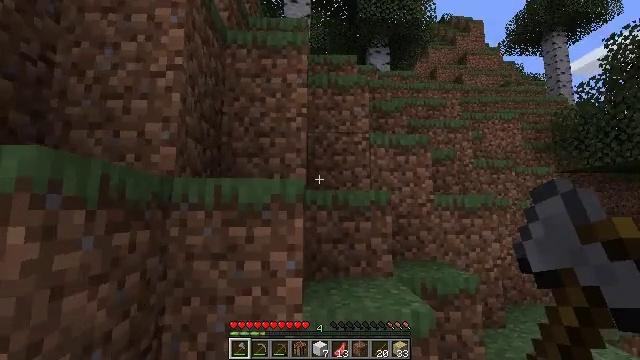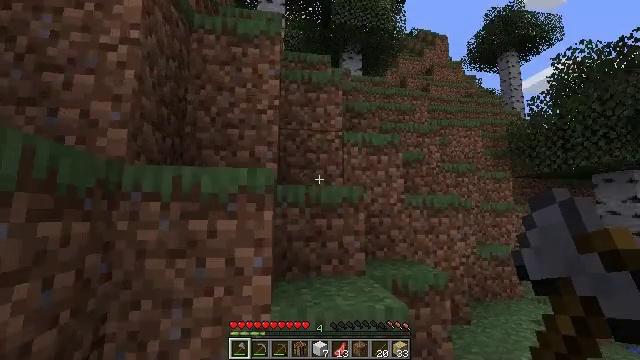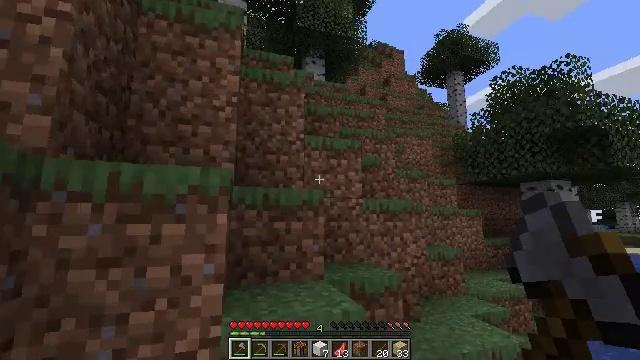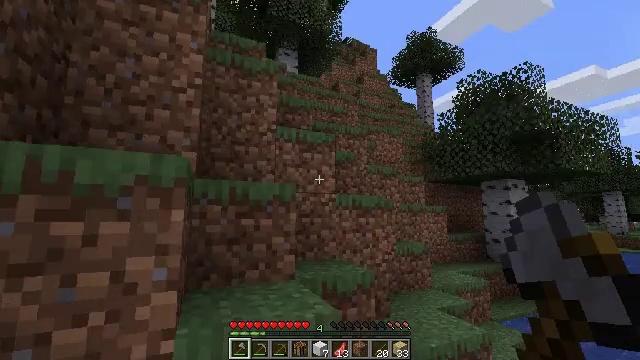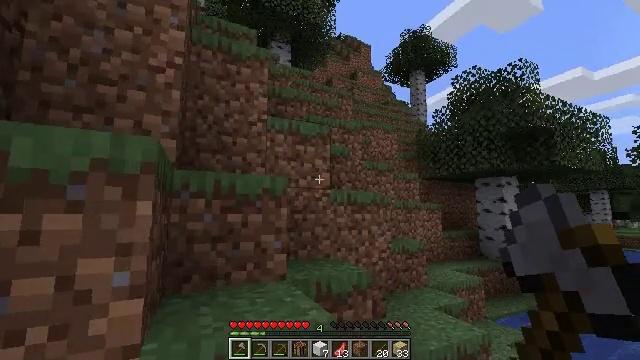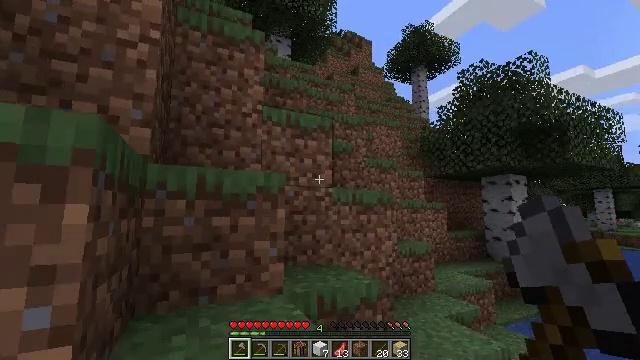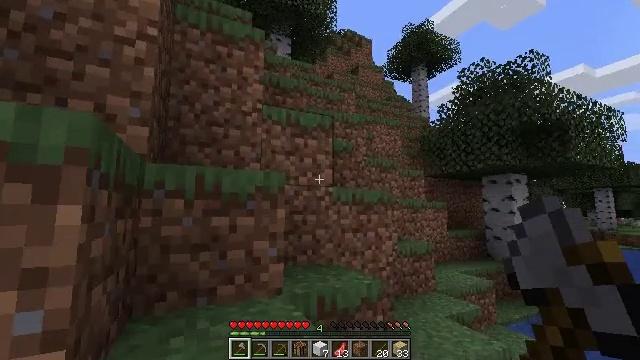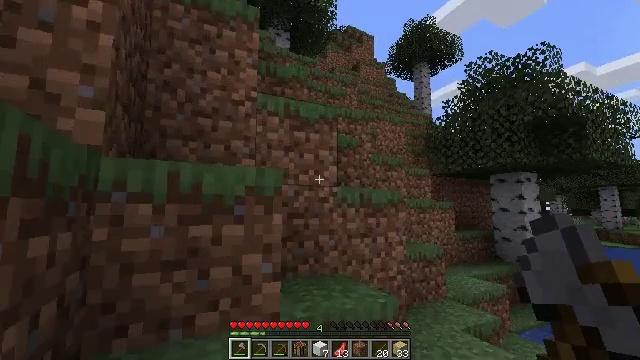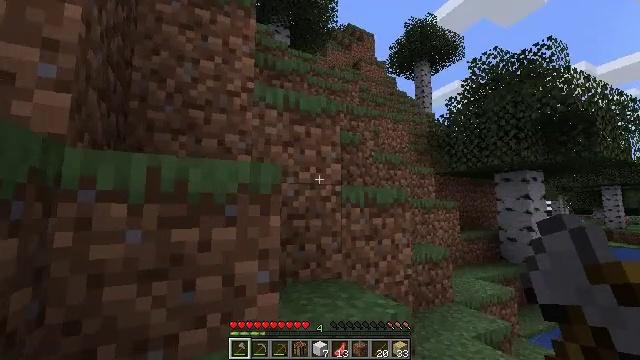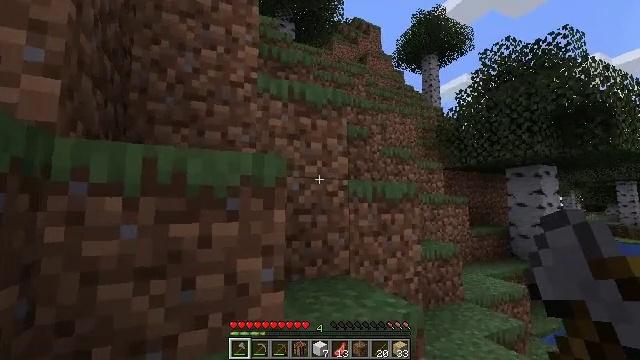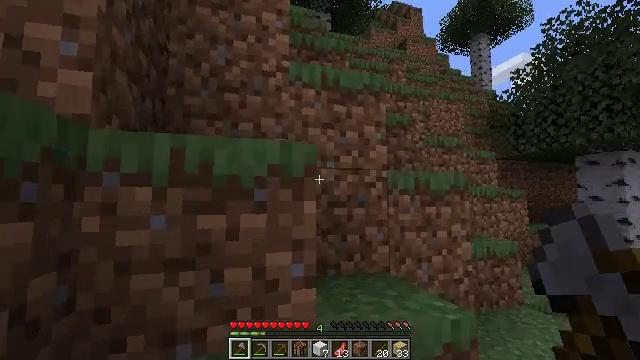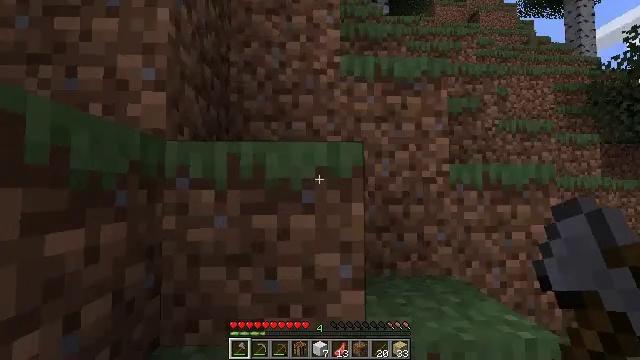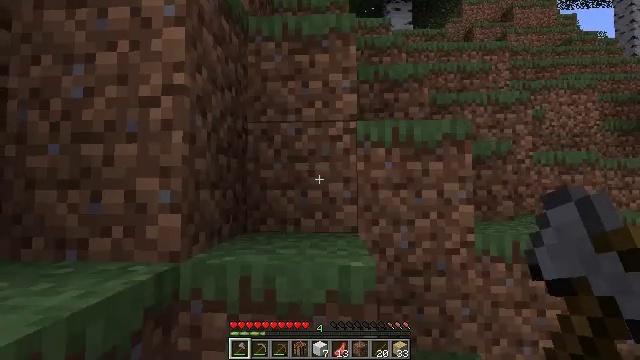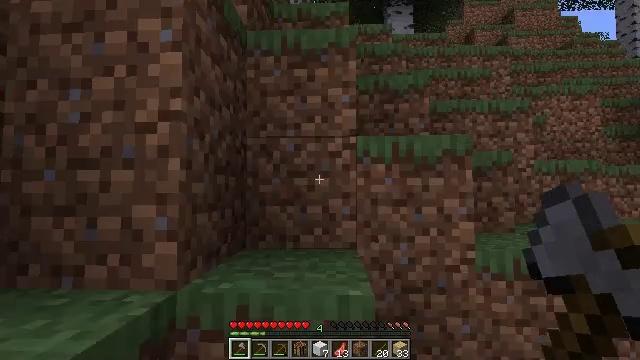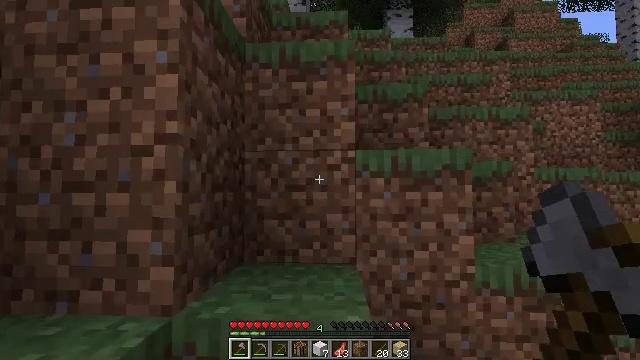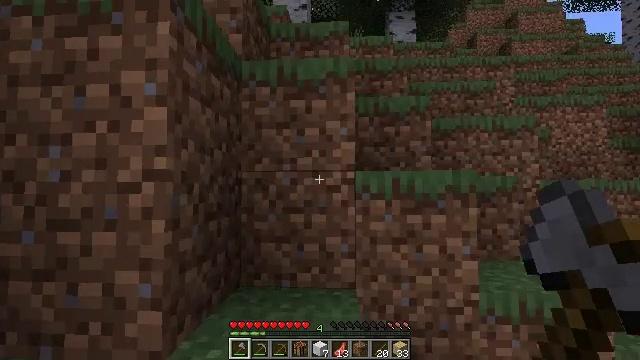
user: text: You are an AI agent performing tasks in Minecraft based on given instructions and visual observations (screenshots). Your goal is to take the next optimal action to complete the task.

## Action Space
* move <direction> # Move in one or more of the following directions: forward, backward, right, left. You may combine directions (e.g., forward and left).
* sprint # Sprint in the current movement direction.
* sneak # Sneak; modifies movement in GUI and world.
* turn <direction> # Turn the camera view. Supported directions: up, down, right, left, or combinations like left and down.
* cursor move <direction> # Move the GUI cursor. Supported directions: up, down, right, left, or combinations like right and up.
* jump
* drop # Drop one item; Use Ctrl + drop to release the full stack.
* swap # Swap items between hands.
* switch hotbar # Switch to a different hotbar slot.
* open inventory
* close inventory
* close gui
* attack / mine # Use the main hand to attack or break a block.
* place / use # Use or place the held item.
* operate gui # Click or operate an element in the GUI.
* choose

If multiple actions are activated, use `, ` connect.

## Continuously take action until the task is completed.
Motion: motion action
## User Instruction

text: Harvest the rose bush for its flowers.
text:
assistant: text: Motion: move forward, turn right and up
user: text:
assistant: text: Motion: move forward, turn right
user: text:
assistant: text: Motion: move forward, turn right
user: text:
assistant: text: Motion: move forward, turn right
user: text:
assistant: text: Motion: move forward
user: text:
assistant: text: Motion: move forward
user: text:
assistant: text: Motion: move forward
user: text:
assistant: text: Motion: move forward
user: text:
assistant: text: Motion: move forward, turn left
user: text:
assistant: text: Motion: move forward, turn left and down
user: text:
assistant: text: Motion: move forward, turn left and down, jump
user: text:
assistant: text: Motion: move forward, turn left, jump
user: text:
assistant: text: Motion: move forward, jump
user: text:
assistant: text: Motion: move forward
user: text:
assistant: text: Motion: move forward
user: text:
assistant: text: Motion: move forward, turn left
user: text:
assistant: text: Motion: move forward, turn left
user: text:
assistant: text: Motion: move forward, turn left
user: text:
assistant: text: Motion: move forward
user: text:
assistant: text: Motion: move forward
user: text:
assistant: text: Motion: move forward
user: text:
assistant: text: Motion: move forward, jump
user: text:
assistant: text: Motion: move forward, jump
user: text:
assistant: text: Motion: move forward, jump
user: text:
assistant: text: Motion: move forward
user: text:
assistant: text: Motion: move forward
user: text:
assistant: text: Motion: move forward, turn right and down
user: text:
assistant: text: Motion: move forward, turn right and down
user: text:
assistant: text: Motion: move forward, turn right and down
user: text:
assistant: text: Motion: move forward, turn right